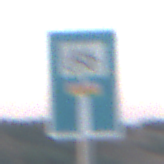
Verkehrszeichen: SackgasseRadverkehrDurchlaessig
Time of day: SunriseSunset
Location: Outdoor (Nature)
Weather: Clear
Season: NotSpecified
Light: Natural